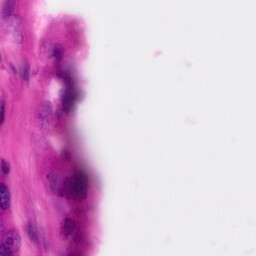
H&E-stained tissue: Pancreatic